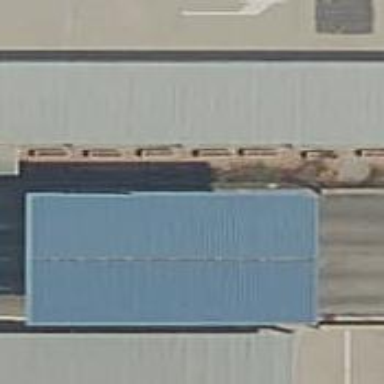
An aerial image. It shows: Lift gate barrier.